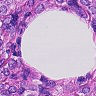
Metastatic tissue present: yes